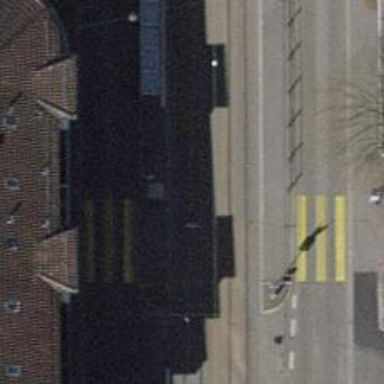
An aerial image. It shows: Tram stop with public transport stop position for trams.